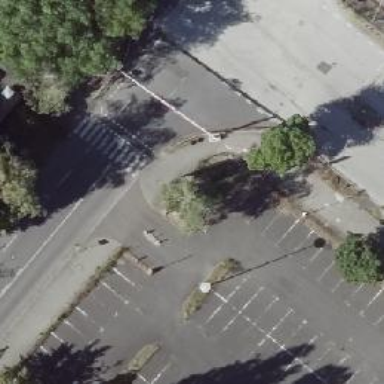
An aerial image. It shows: Asphalt parking aisle.